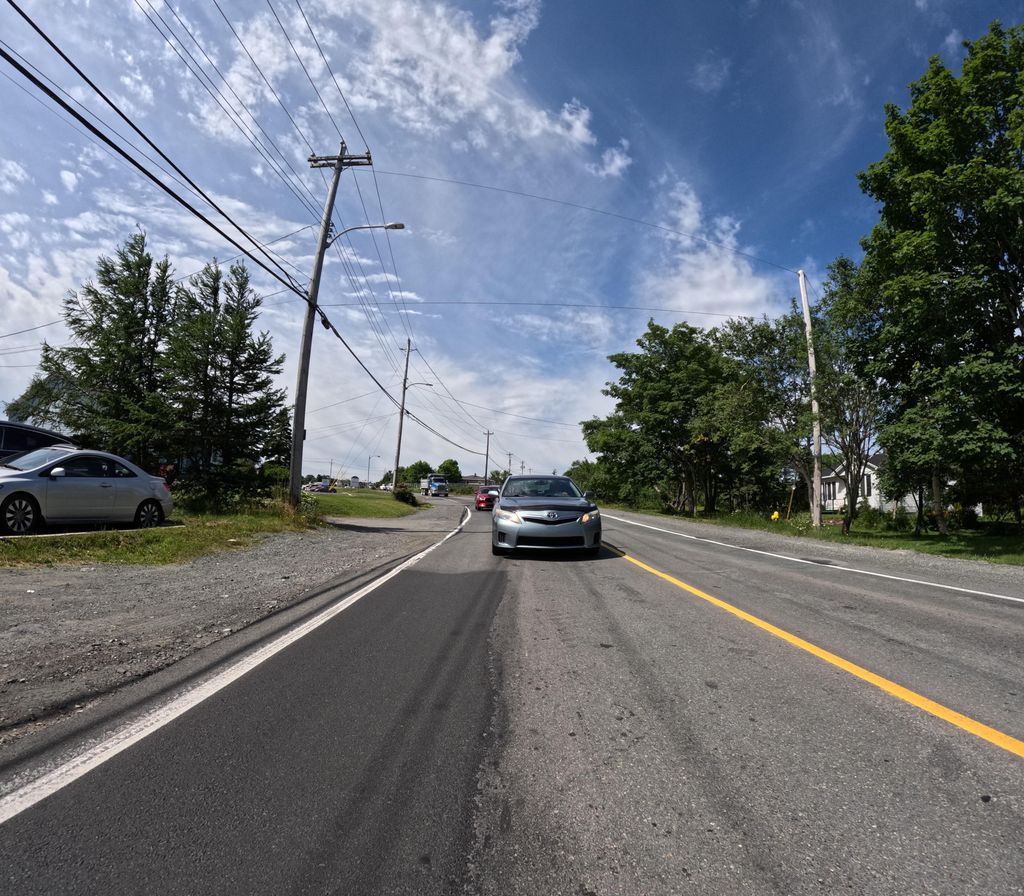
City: st_johns